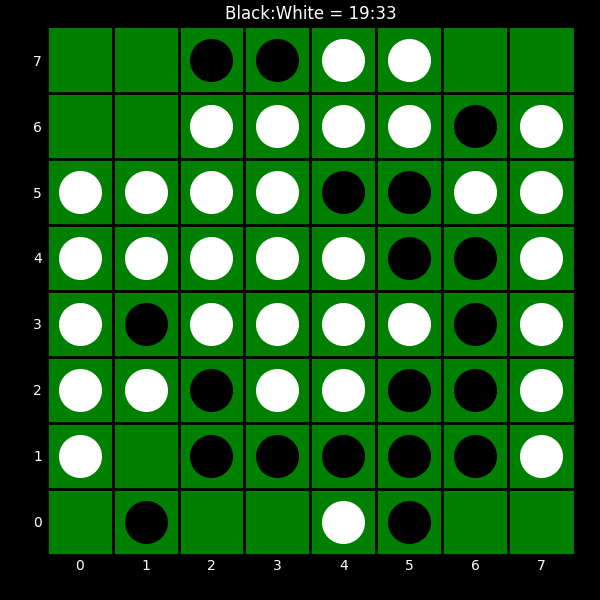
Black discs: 19
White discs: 33